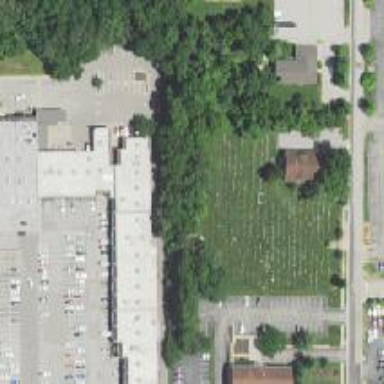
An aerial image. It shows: Cemetery.